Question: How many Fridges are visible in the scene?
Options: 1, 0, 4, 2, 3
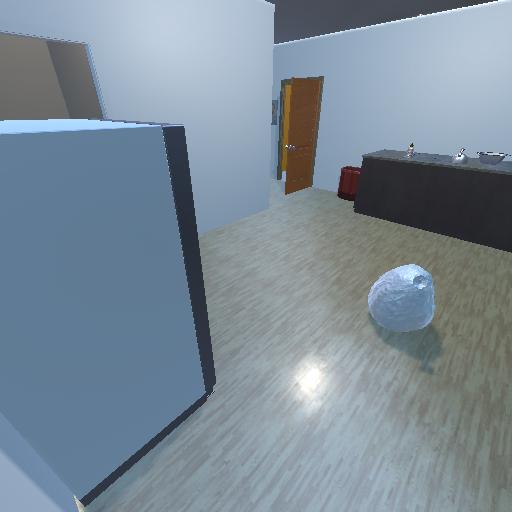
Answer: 1